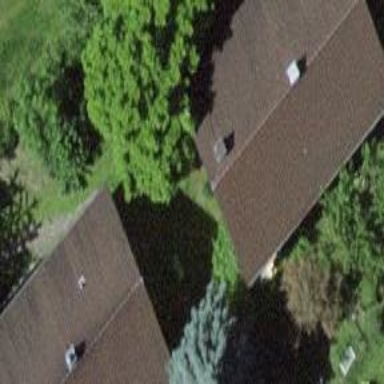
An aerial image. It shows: Residential building with gabled brown roof and yellow walls.